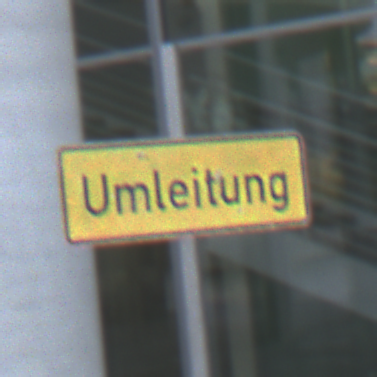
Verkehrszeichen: Umleitungsankuendigung
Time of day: SunriseSunset
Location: Outdoor (Urban)
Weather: PartlyCloudy
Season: NotSpecified
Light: Natural